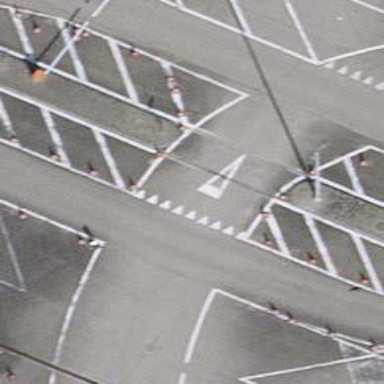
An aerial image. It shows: Road with "give way" sign.